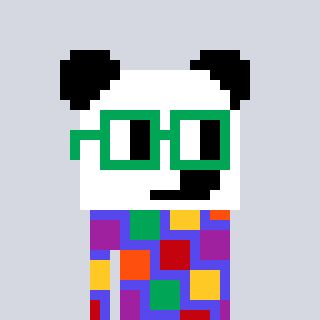
a pixel art character with square green glasses, a panda-shaped head and a computerblue-colored body on a cool background